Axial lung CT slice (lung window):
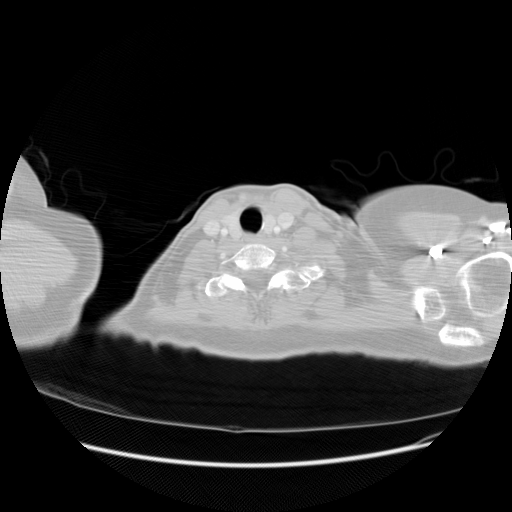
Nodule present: no